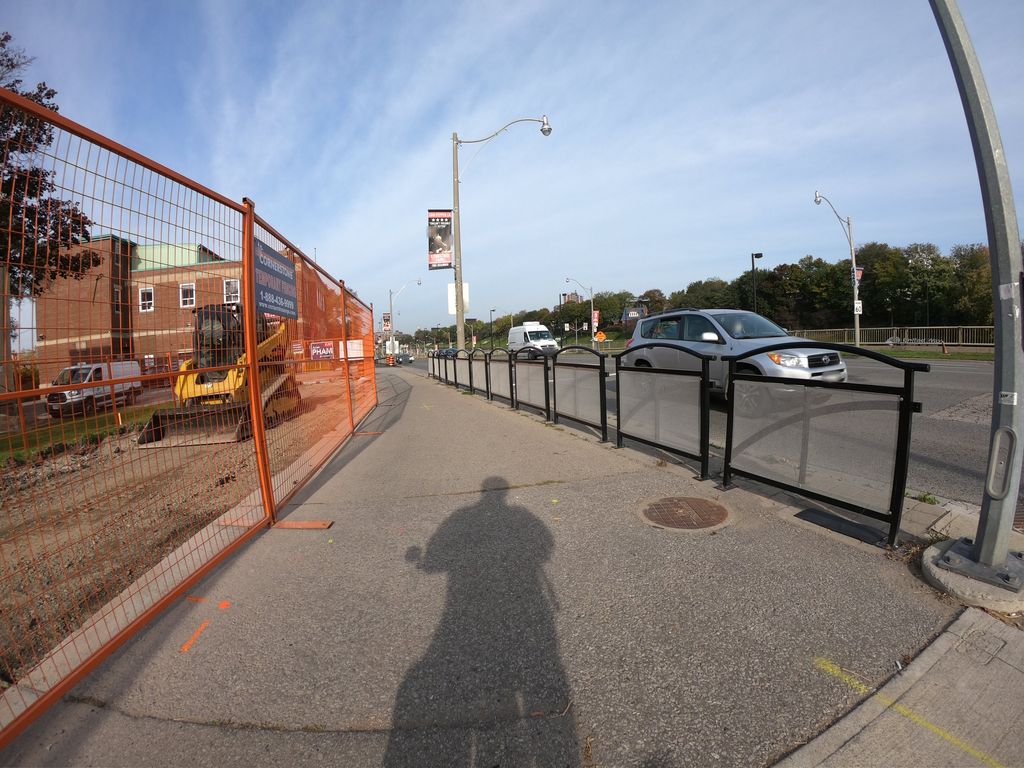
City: toronto